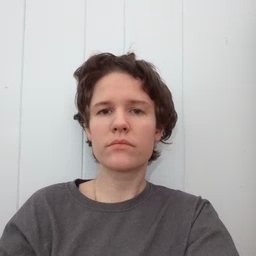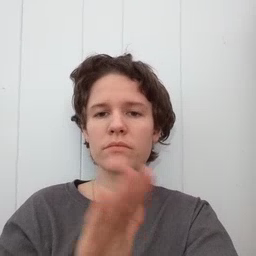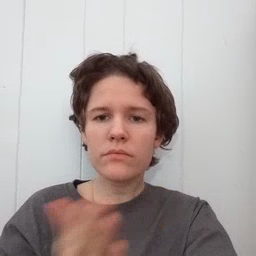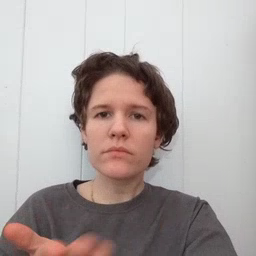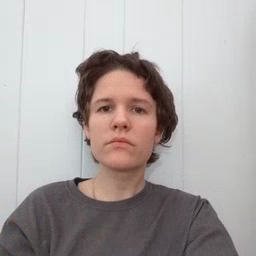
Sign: book